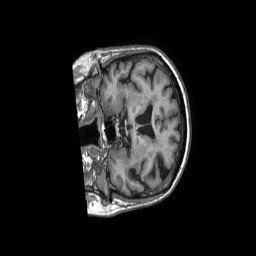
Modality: T1w
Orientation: coronal
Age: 81
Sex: female
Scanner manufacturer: philips
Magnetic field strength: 1.5 T
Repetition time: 0.007075 s
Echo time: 0.003205 s